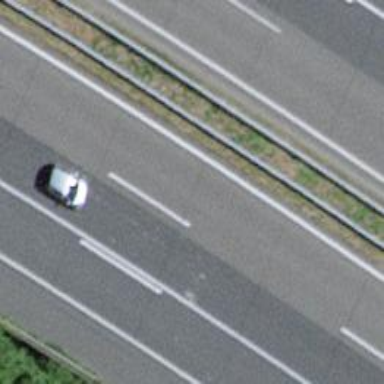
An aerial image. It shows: Asphalt motorway.